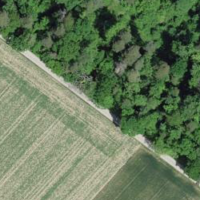
EUNIS habitat code: 52
Species observed at this site:
Rhamnus cathartica